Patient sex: M
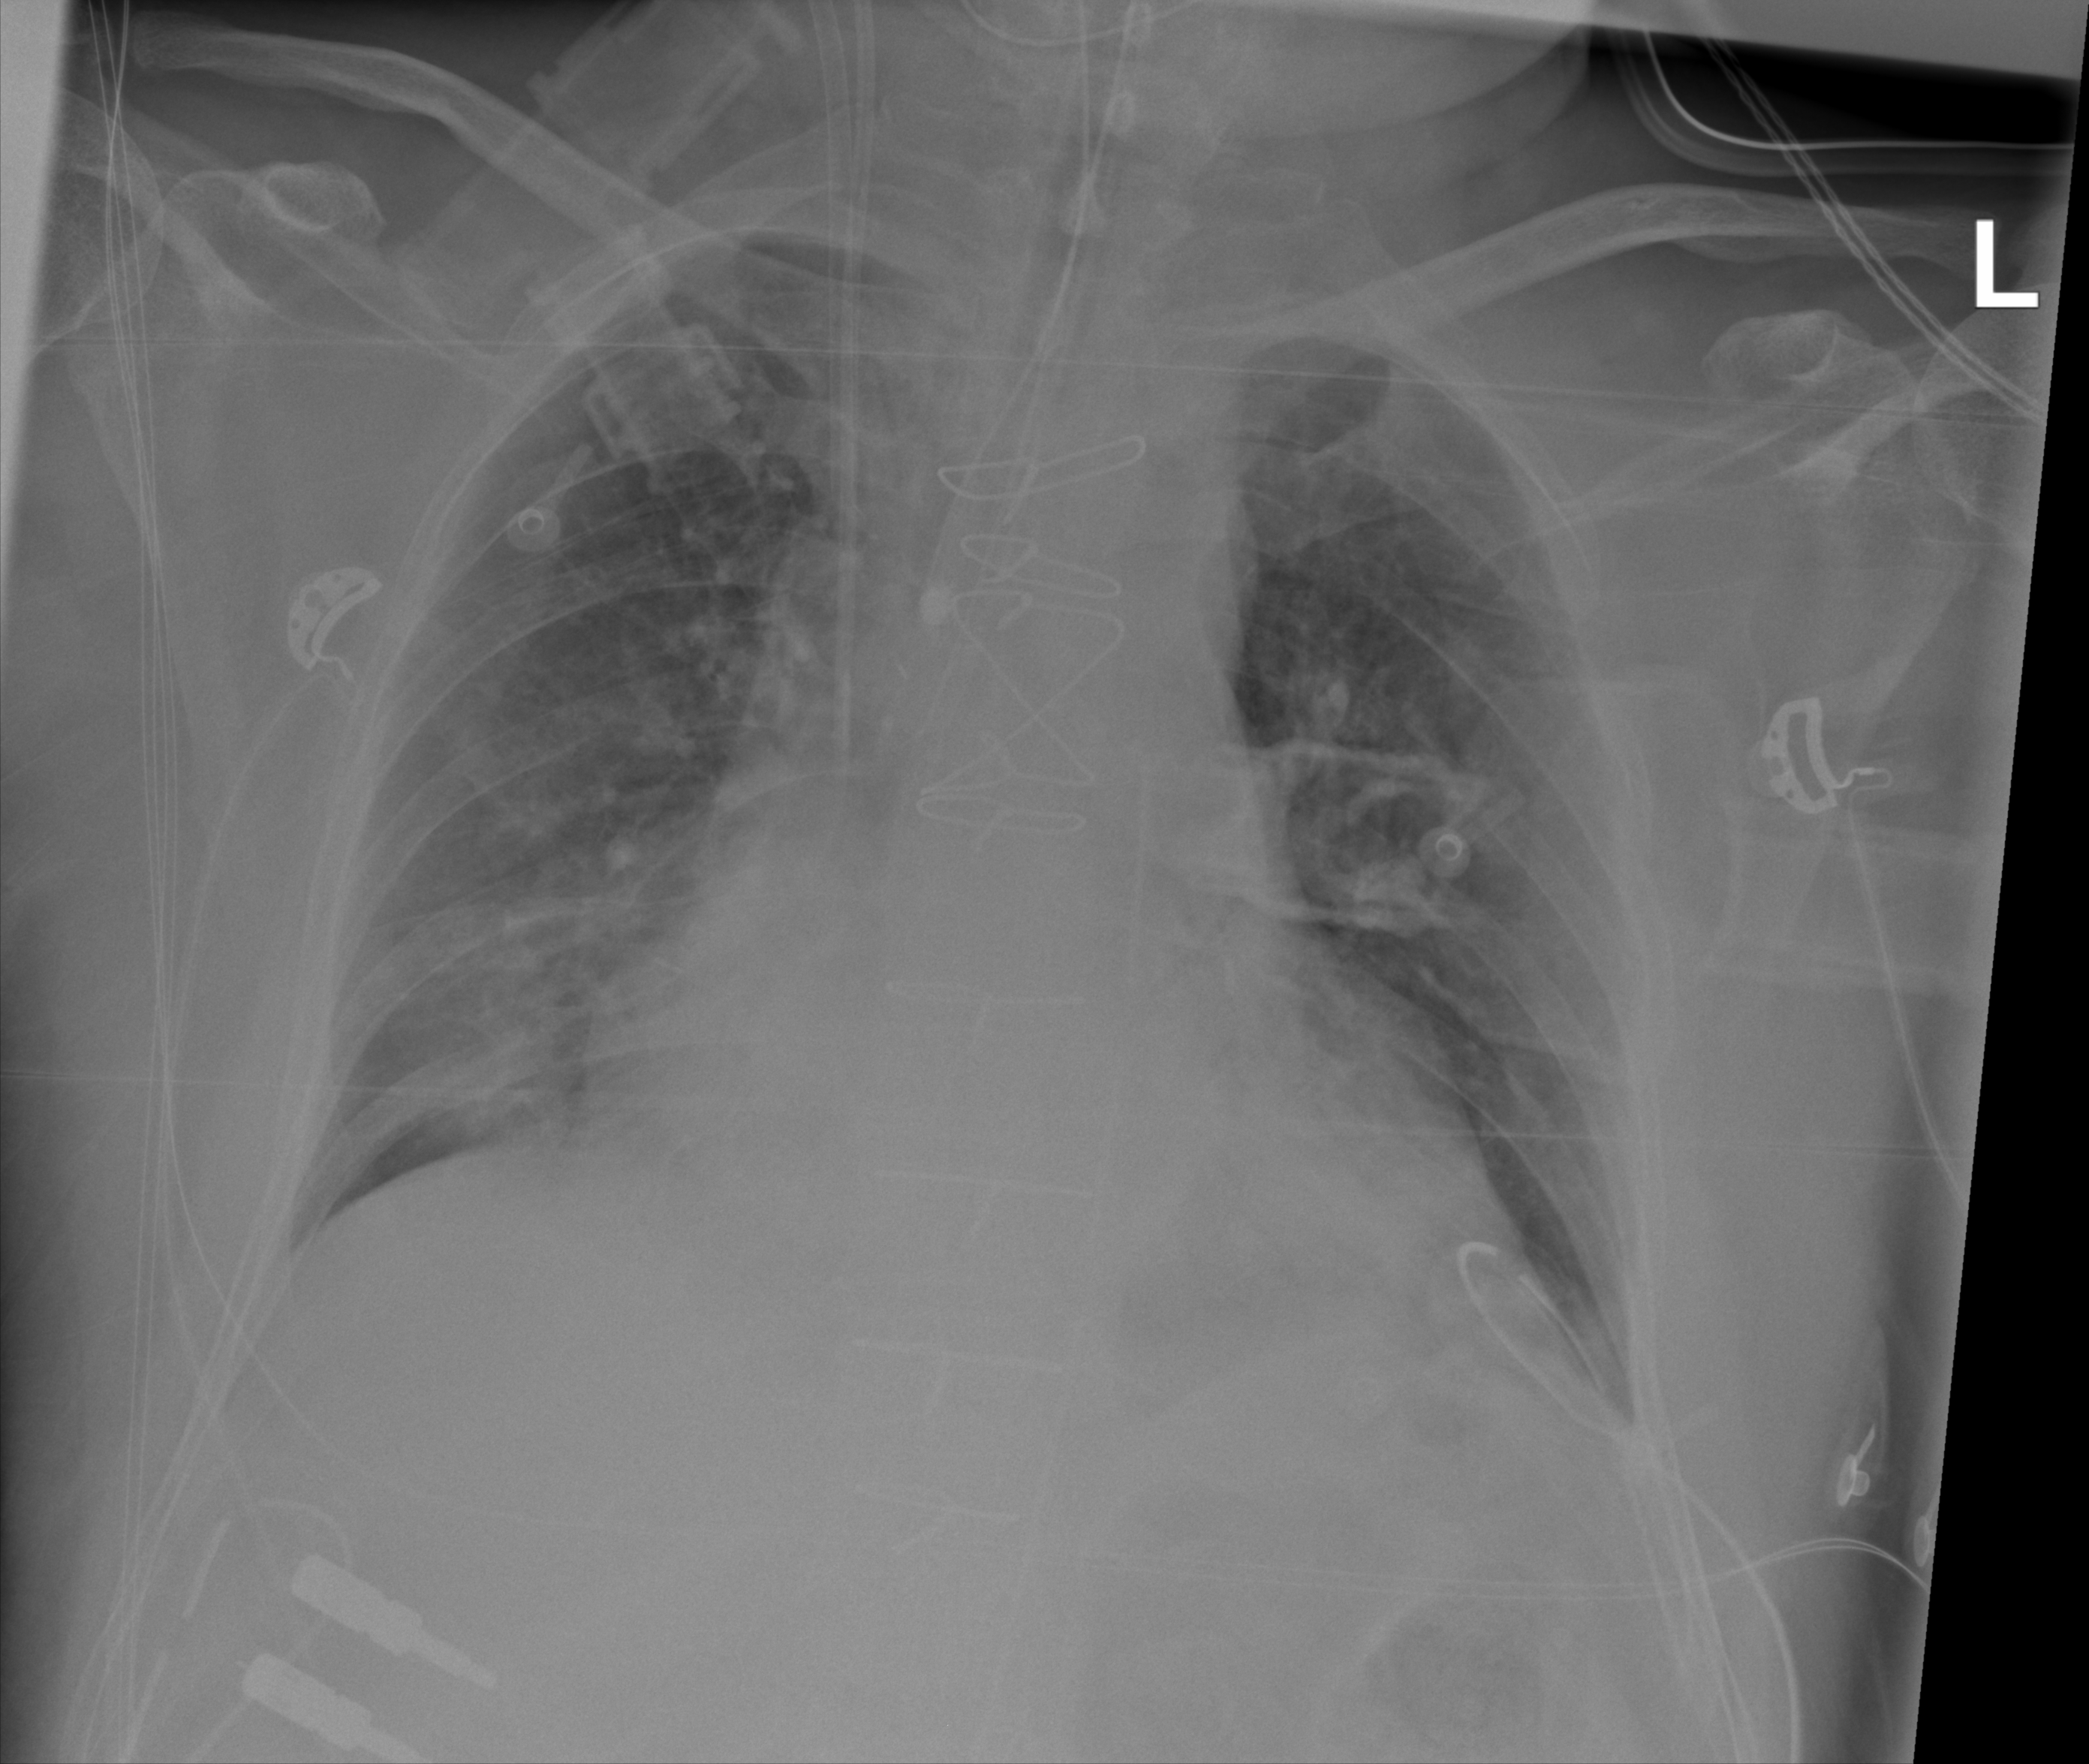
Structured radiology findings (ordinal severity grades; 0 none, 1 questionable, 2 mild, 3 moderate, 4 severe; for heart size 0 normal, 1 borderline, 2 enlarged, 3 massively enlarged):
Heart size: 2
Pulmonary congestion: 2
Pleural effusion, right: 0
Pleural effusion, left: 0
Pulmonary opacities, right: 2
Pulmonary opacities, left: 1
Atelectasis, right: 2
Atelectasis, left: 2